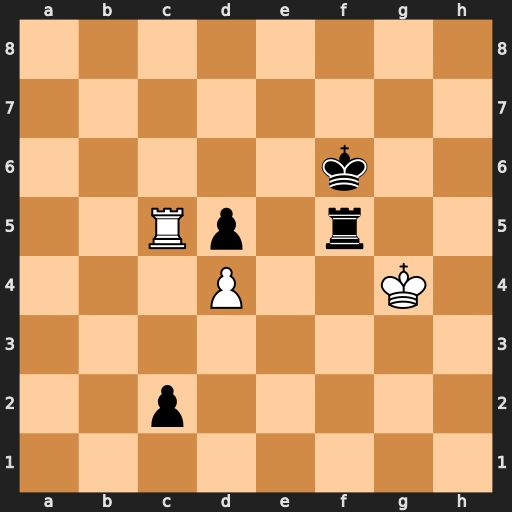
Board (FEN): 8/8/5k2/2Rp1r2/3P2K1/8/2p5/8
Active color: w
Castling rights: -
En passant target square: -
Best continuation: Rc6+ Kf7 Kxf5 c1=Q Rxc1